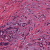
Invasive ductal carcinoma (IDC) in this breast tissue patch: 1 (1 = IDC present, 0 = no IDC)